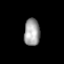
Tissue: lung
Cell type: Epithelial cells
Senescence score: 0.1879
Nuclear area (px): 422
Mean DAPI intensity: 159.28